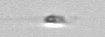
Label: flagellate_morphotype3